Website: home-depot
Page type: billing-address
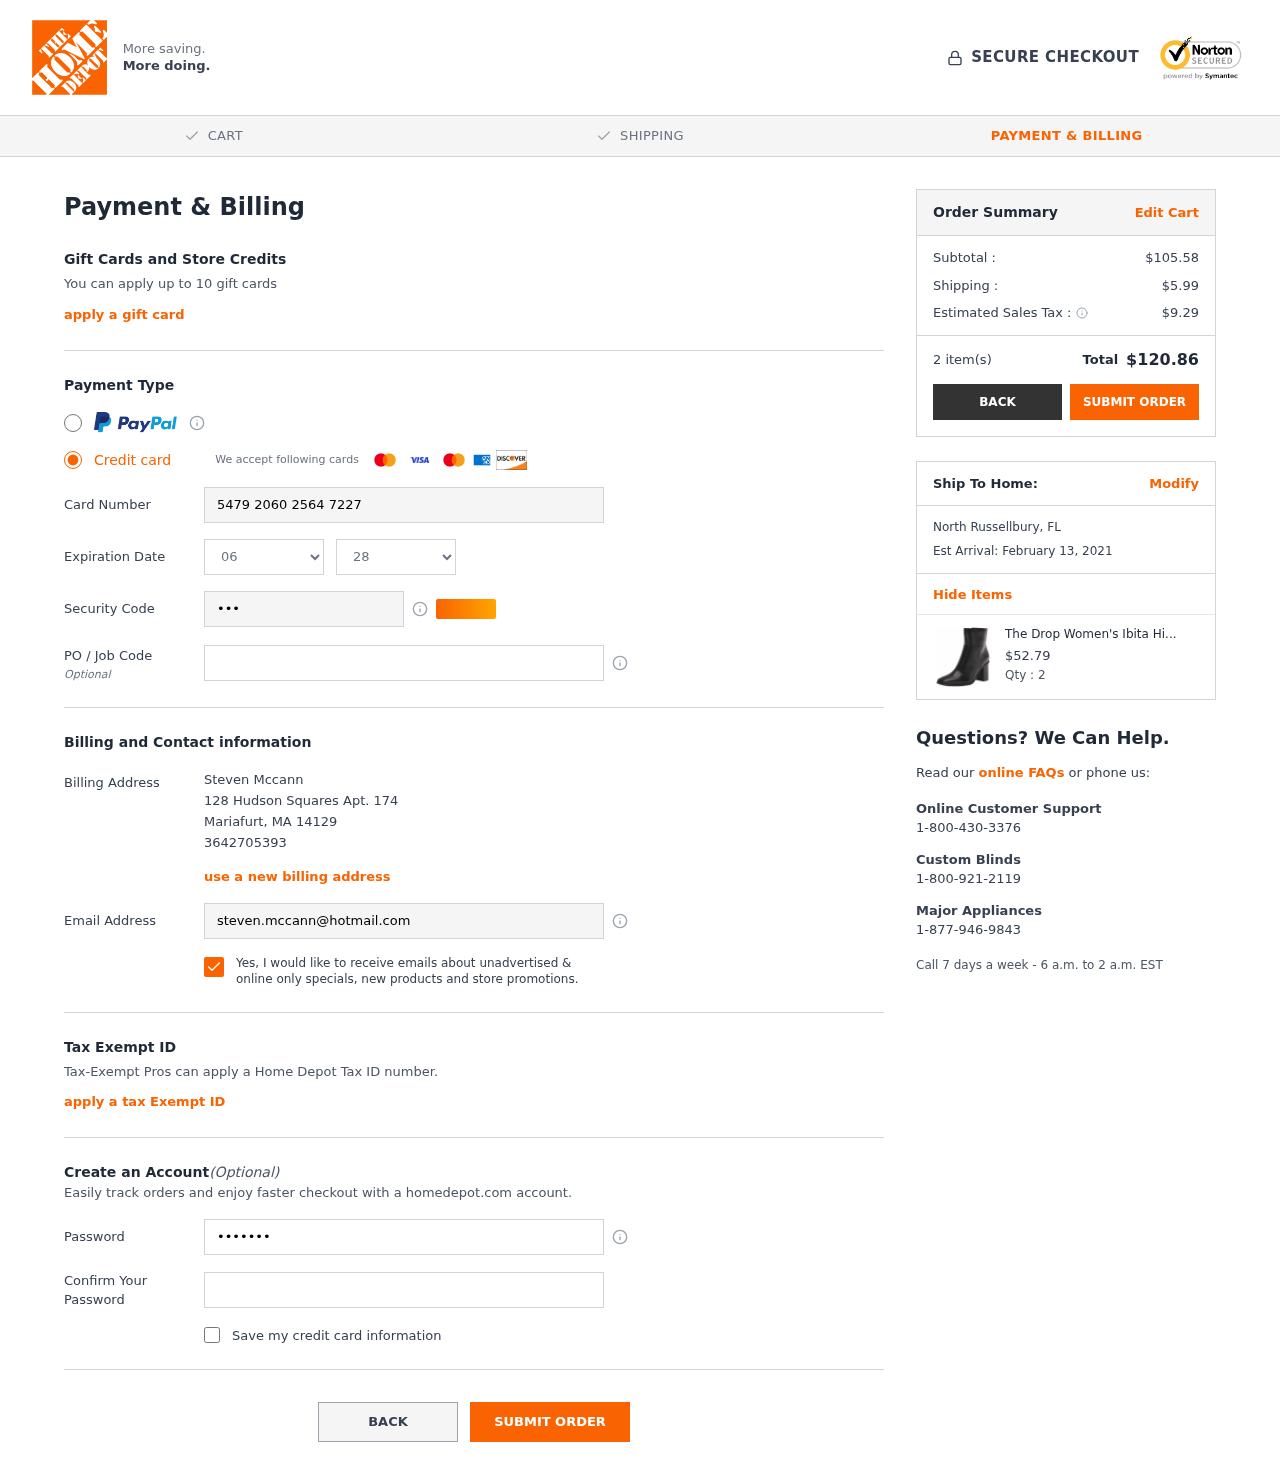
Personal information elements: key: PII_CARD_CVV
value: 155
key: PII_CARD_EXPIRY_MONTH
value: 06
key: PII_CARD_EXPIRY_YEAR
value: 28
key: PII_CARD_NUMBER
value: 5479 2060 2564 7227
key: PII_CITY
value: Mariafurt
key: PII_CITY2
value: North Russellbury
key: PII_EMAIL
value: steven.mccann@hotmail.com
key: PII_FULLNAME
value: Steven Mccann
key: PII_PHONE
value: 3642705393
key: PII_POSTCODE
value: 14129
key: PII_STATE_ABBR
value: MA
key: PII_STATE_ABBR2
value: FL
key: PII_STREET
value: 128 Hudson Squares Apt. 174
Product elements: key: PRODUCT1_NAME
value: The Drop Women's Ibita High Heel Side Zip Ankle Boot, Black, 8 B US
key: PRODUCT1_PRICE
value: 52.79
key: PRODUCT1_QUANTITY
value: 2
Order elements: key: ORDER_SUBTOTAL
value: $105.58
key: ORDER_SHIPPING_COST
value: $5.99
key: ORDER_TAX
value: $9.29
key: ORDER_NUM_ITEMS
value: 2 item(s)
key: ORDER_TOTAL
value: $120.86
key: ORDER_DELIVERY_DATE
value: Est Arrival: February 13, 2021